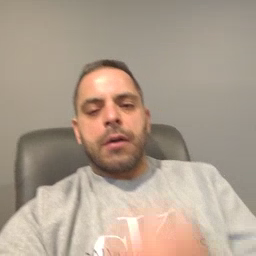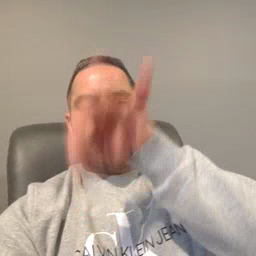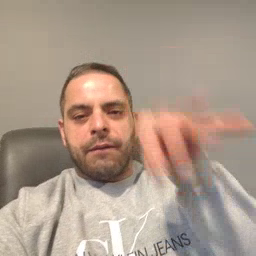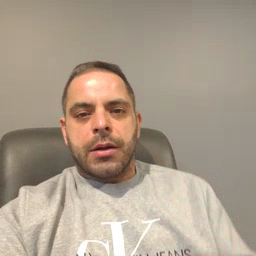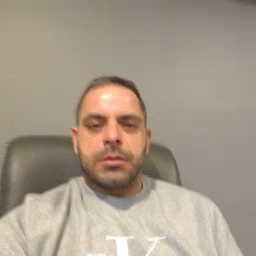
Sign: frenchfries